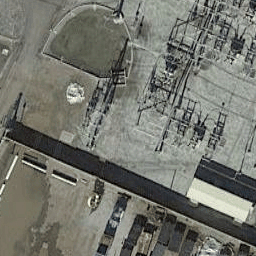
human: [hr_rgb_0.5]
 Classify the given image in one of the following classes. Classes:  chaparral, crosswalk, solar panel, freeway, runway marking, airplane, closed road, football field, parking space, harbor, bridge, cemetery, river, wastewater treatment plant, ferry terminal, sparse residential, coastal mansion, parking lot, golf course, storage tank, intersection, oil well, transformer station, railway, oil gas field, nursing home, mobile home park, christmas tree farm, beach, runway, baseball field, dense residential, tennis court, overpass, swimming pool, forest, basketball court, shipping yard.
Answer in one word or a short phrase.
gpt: transformer station